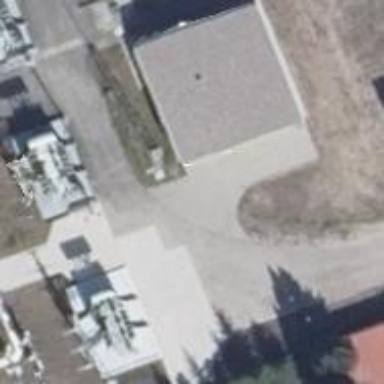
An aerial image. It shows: Industrial building.